Question: I am building the following site:
<URL>
But as you can see, everything is zoomed. Not if you adjust it, but I dont want users to have to adjust their view for my site. I want my site to always appear with the same zoom, as in the picture I uploaded here:

'ctrl + 0' is not a solution I am looking for. If not something in the code, probably a style property or something of the kind. See code in your browser to check. Thanks!!
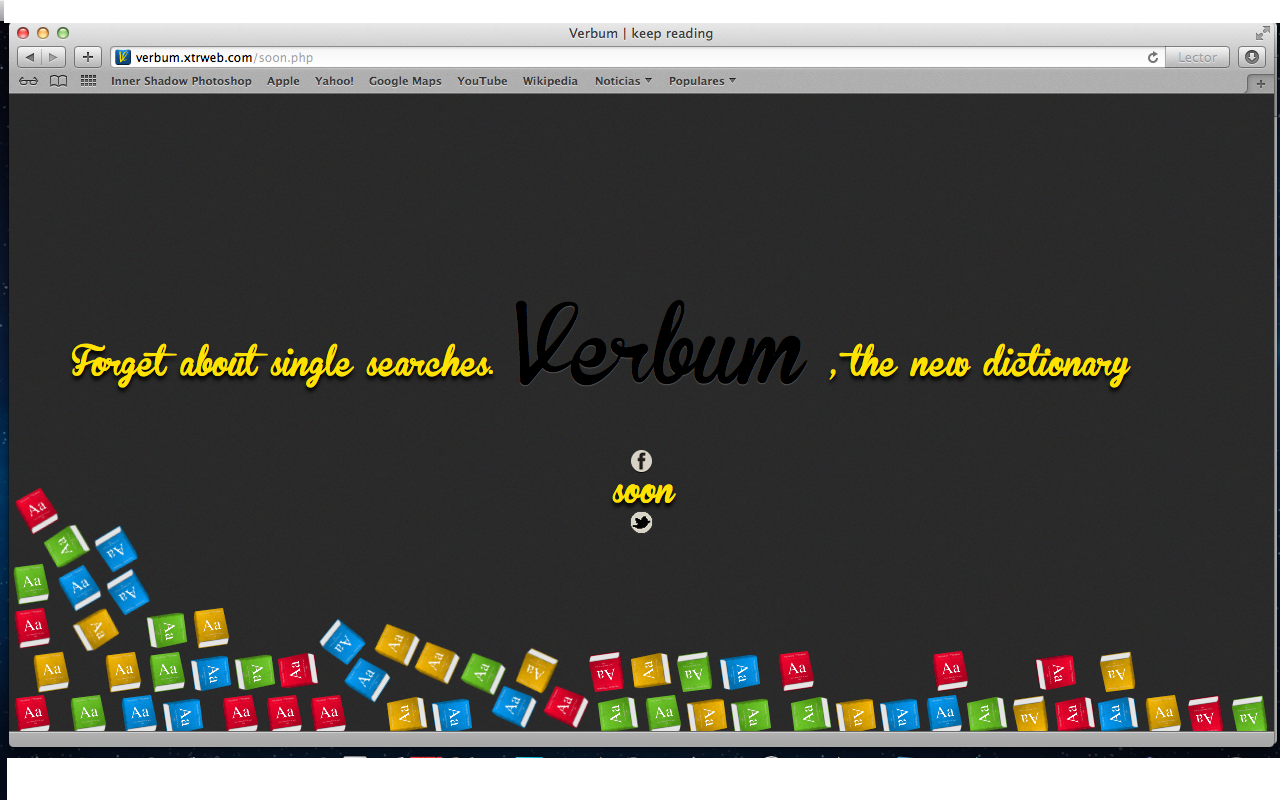
Answer: Apart from all the small errors and mistakes found on your page by previous users, I would advise you to wrap your header content into a container with a percantege width. This way it will keep the same width according to the browser window width in all browsers. The font size of your paragraphs should be em also to adjust itself easily. Keeping all this in mind and cleaning up your code, you should be able to deliver the same experience to most of the users